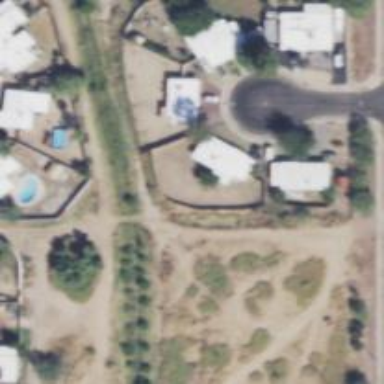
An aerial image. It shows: Alleyway designated as service road.